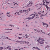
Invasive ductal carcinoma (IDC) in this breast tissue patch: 1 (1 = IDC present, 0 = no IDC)